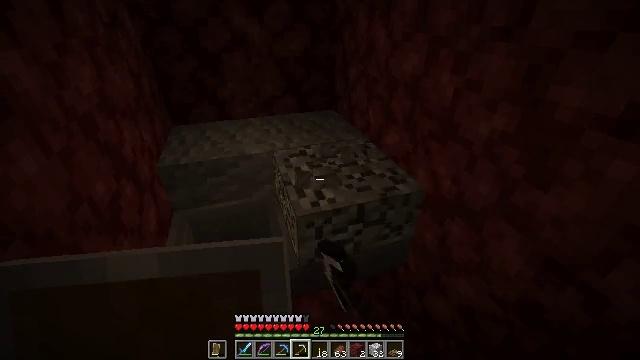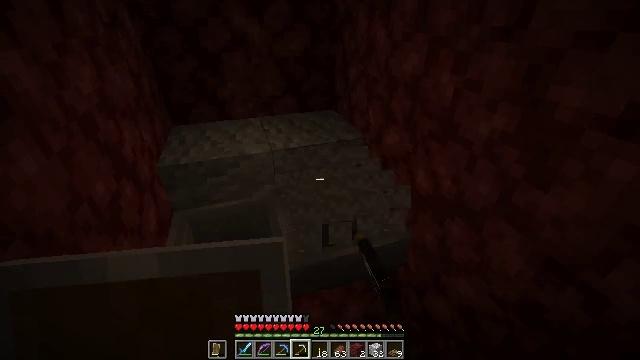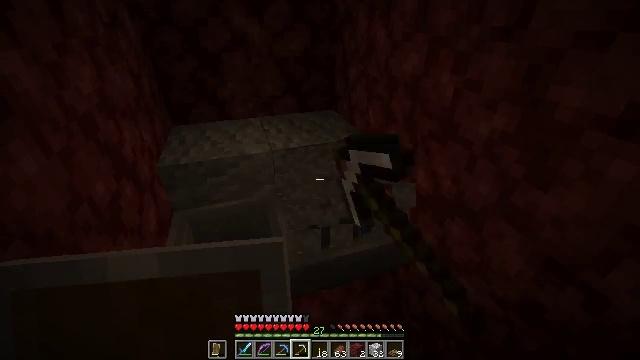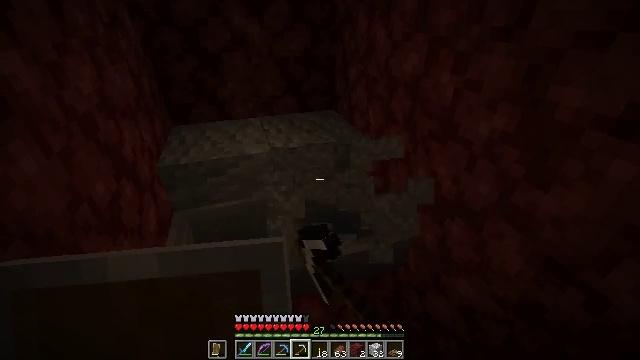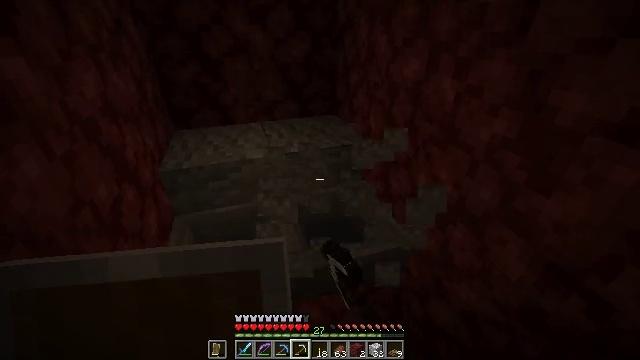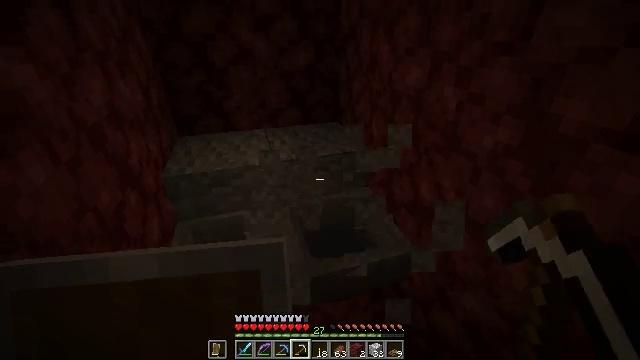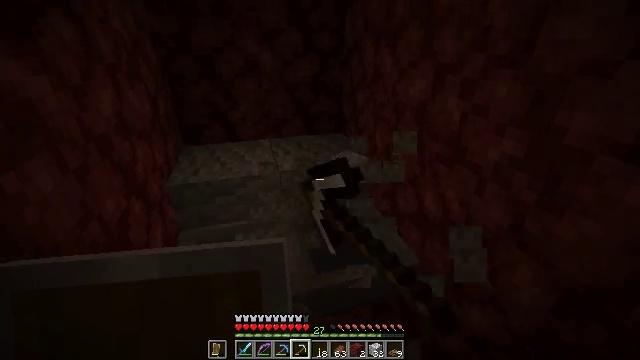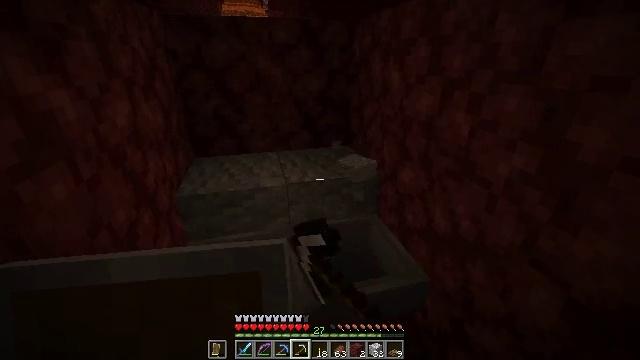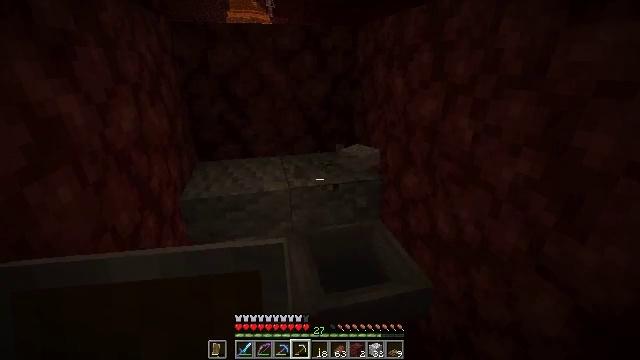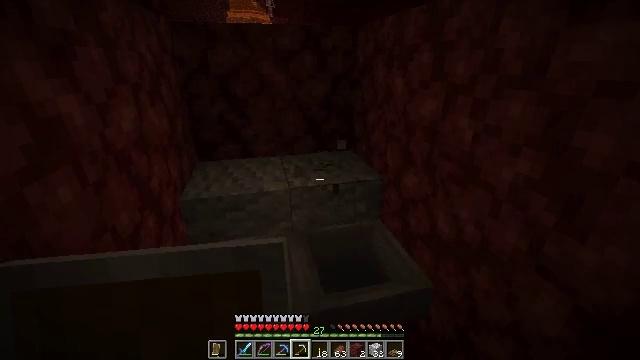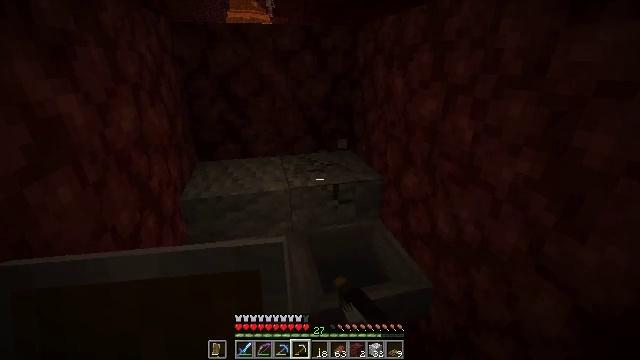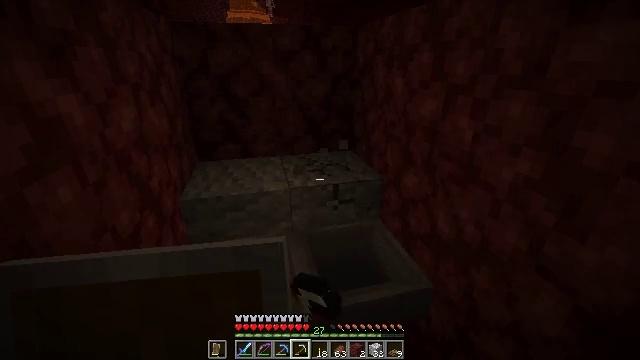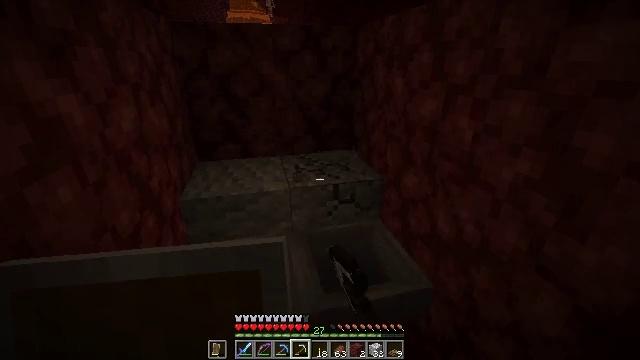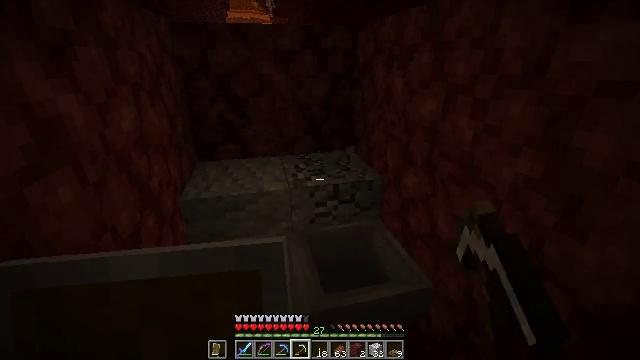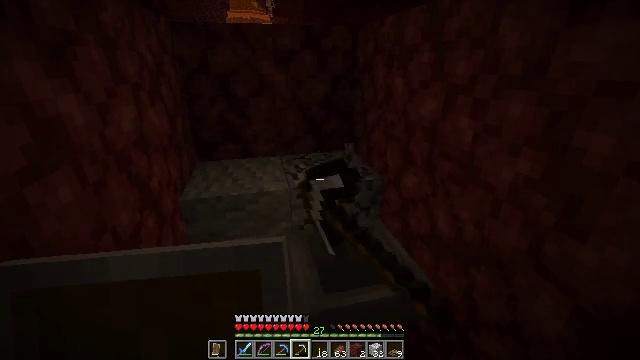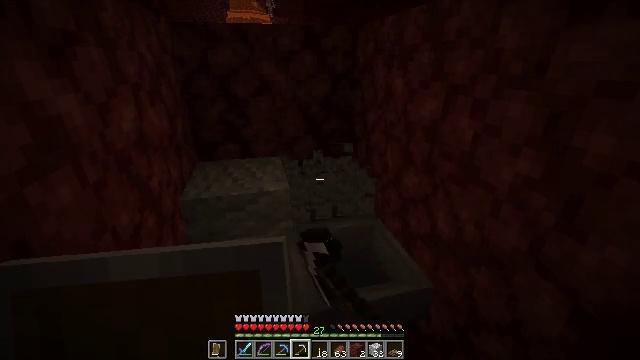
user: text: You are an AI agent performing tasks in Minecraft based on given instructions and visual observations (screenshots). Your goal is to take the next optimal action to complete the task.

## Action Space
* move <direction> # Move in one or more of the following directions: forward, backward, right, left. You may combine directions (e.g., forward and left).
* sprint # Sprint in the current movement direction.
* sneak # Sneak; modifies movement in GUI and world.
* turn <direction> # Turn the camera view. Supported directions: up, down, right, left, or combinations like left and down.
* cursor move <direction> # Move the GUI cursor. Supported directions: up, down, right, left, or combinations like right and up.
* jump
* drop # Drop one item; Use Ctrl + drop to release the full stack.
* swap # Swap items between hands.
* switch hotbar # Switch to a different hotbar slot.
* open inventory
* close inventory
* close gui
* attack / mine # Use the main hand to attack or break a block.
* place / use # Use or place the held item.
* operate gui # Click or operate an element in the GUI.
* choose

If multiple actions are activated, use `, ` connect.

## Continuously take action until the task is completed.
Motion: motion action
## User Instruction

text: Break the andesite slab to collect it.
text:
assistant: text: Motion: attack / mine
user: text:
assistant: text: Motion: attack / mine
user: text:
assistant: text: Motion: attack / mine
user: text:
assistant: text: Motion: turn up, attack / mine
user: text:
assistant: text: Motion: turn up, attack / mine
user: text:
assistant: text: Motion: turn up, attack / mine
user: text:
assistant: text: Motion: turn left and up, attack / mine
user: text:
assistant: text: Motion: turn up, attack / mine
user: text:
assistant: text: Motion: attack / mine
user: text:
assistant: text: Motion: attack / mine
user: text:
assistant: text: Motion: attack / mine
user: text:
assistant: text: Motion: attack / mine
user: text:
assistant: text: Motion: attack / mine
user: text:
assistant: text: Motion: attack / mine
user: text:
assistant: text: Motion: attack / mine
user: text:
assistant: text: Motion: attack / mine
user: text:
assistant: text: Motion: attack / mine
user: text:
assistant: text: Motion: attack / mine
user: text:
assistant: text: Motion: attack / mine
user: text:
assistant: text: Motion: turn left, attack / mine
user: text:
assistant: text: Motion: turn left, attack / mine
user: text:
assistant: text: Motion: attack / mine
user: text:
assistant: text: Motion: attack / mine
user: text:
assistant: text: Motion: attack / mine
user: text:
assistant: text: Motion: attack / mine
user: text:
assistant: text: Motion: attack / mine
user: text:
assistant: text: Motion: attack / mine
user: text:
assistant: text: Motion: attack / mine
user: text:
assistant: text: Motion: attack / mine
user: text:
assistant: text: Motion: attack / mine